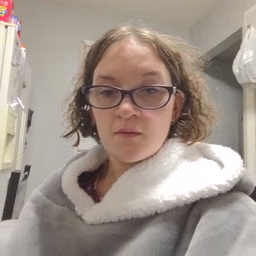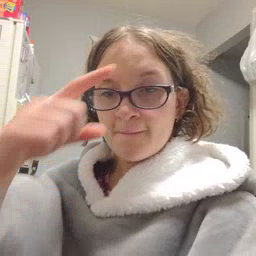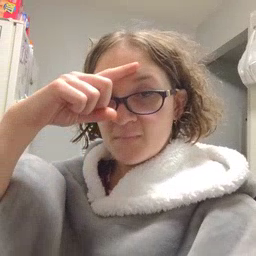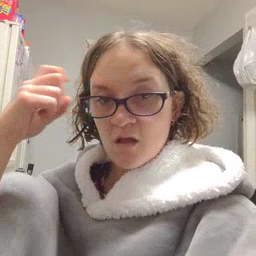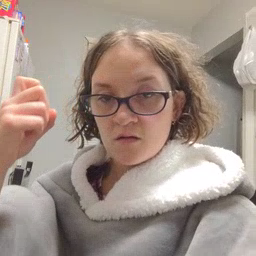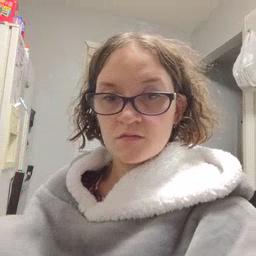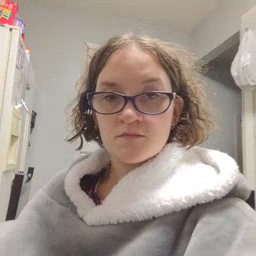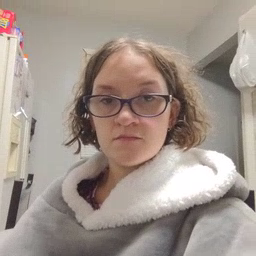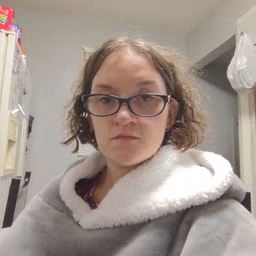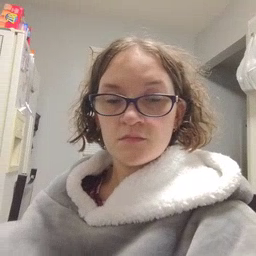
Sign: because